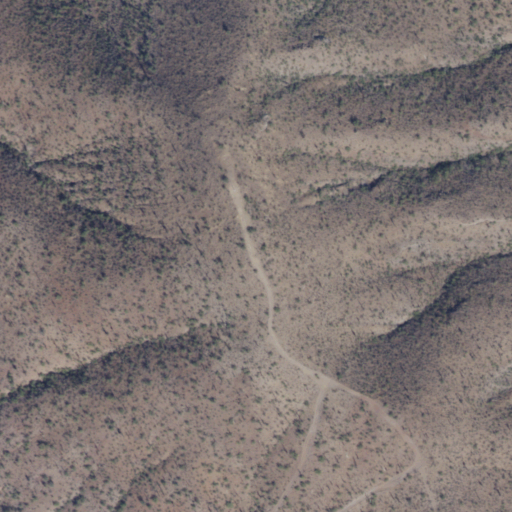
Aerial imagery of mountain in Arizona named Malpais Hill containing only shrub